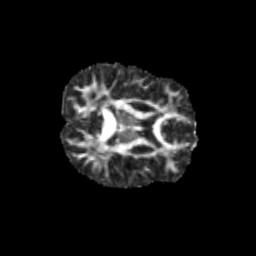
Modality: FA
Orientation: axial
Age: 13
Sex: male
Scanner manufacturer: siemens
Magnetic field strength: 3 T
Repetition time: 3.8 s
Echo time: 0.07 s